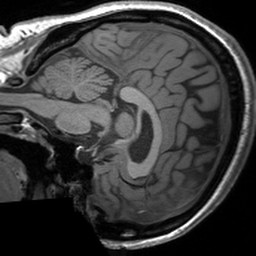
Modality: T1w
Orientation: sagittal
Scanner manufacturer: siemens
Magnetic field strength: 3 T
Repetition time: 1.54 s
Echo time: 0.00234 s